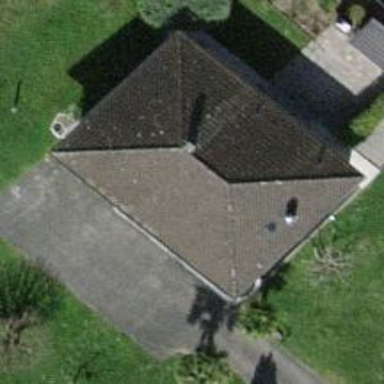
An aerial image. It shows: Detached building with hipped roof.